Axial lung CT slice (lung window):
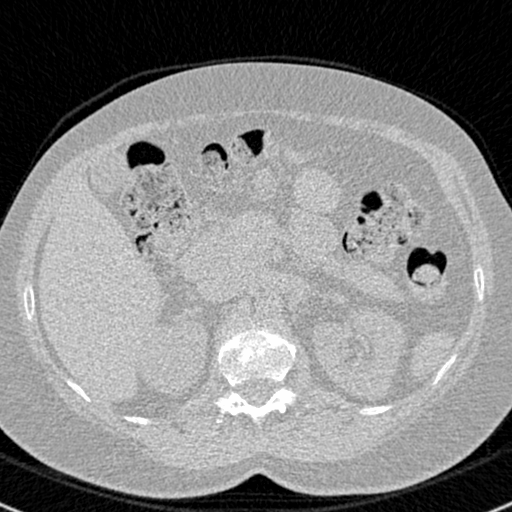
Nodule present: no